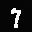
Label: 7